Question: When I try to invoke a method that has a HTTP event it results in '500 Internal server error'.
On CloudWatch logs it shows 'Recoverable error occurred (Rate Exceeded.)'
When I try invoke a function without lambda it executes with response.
Here is my serverless config:

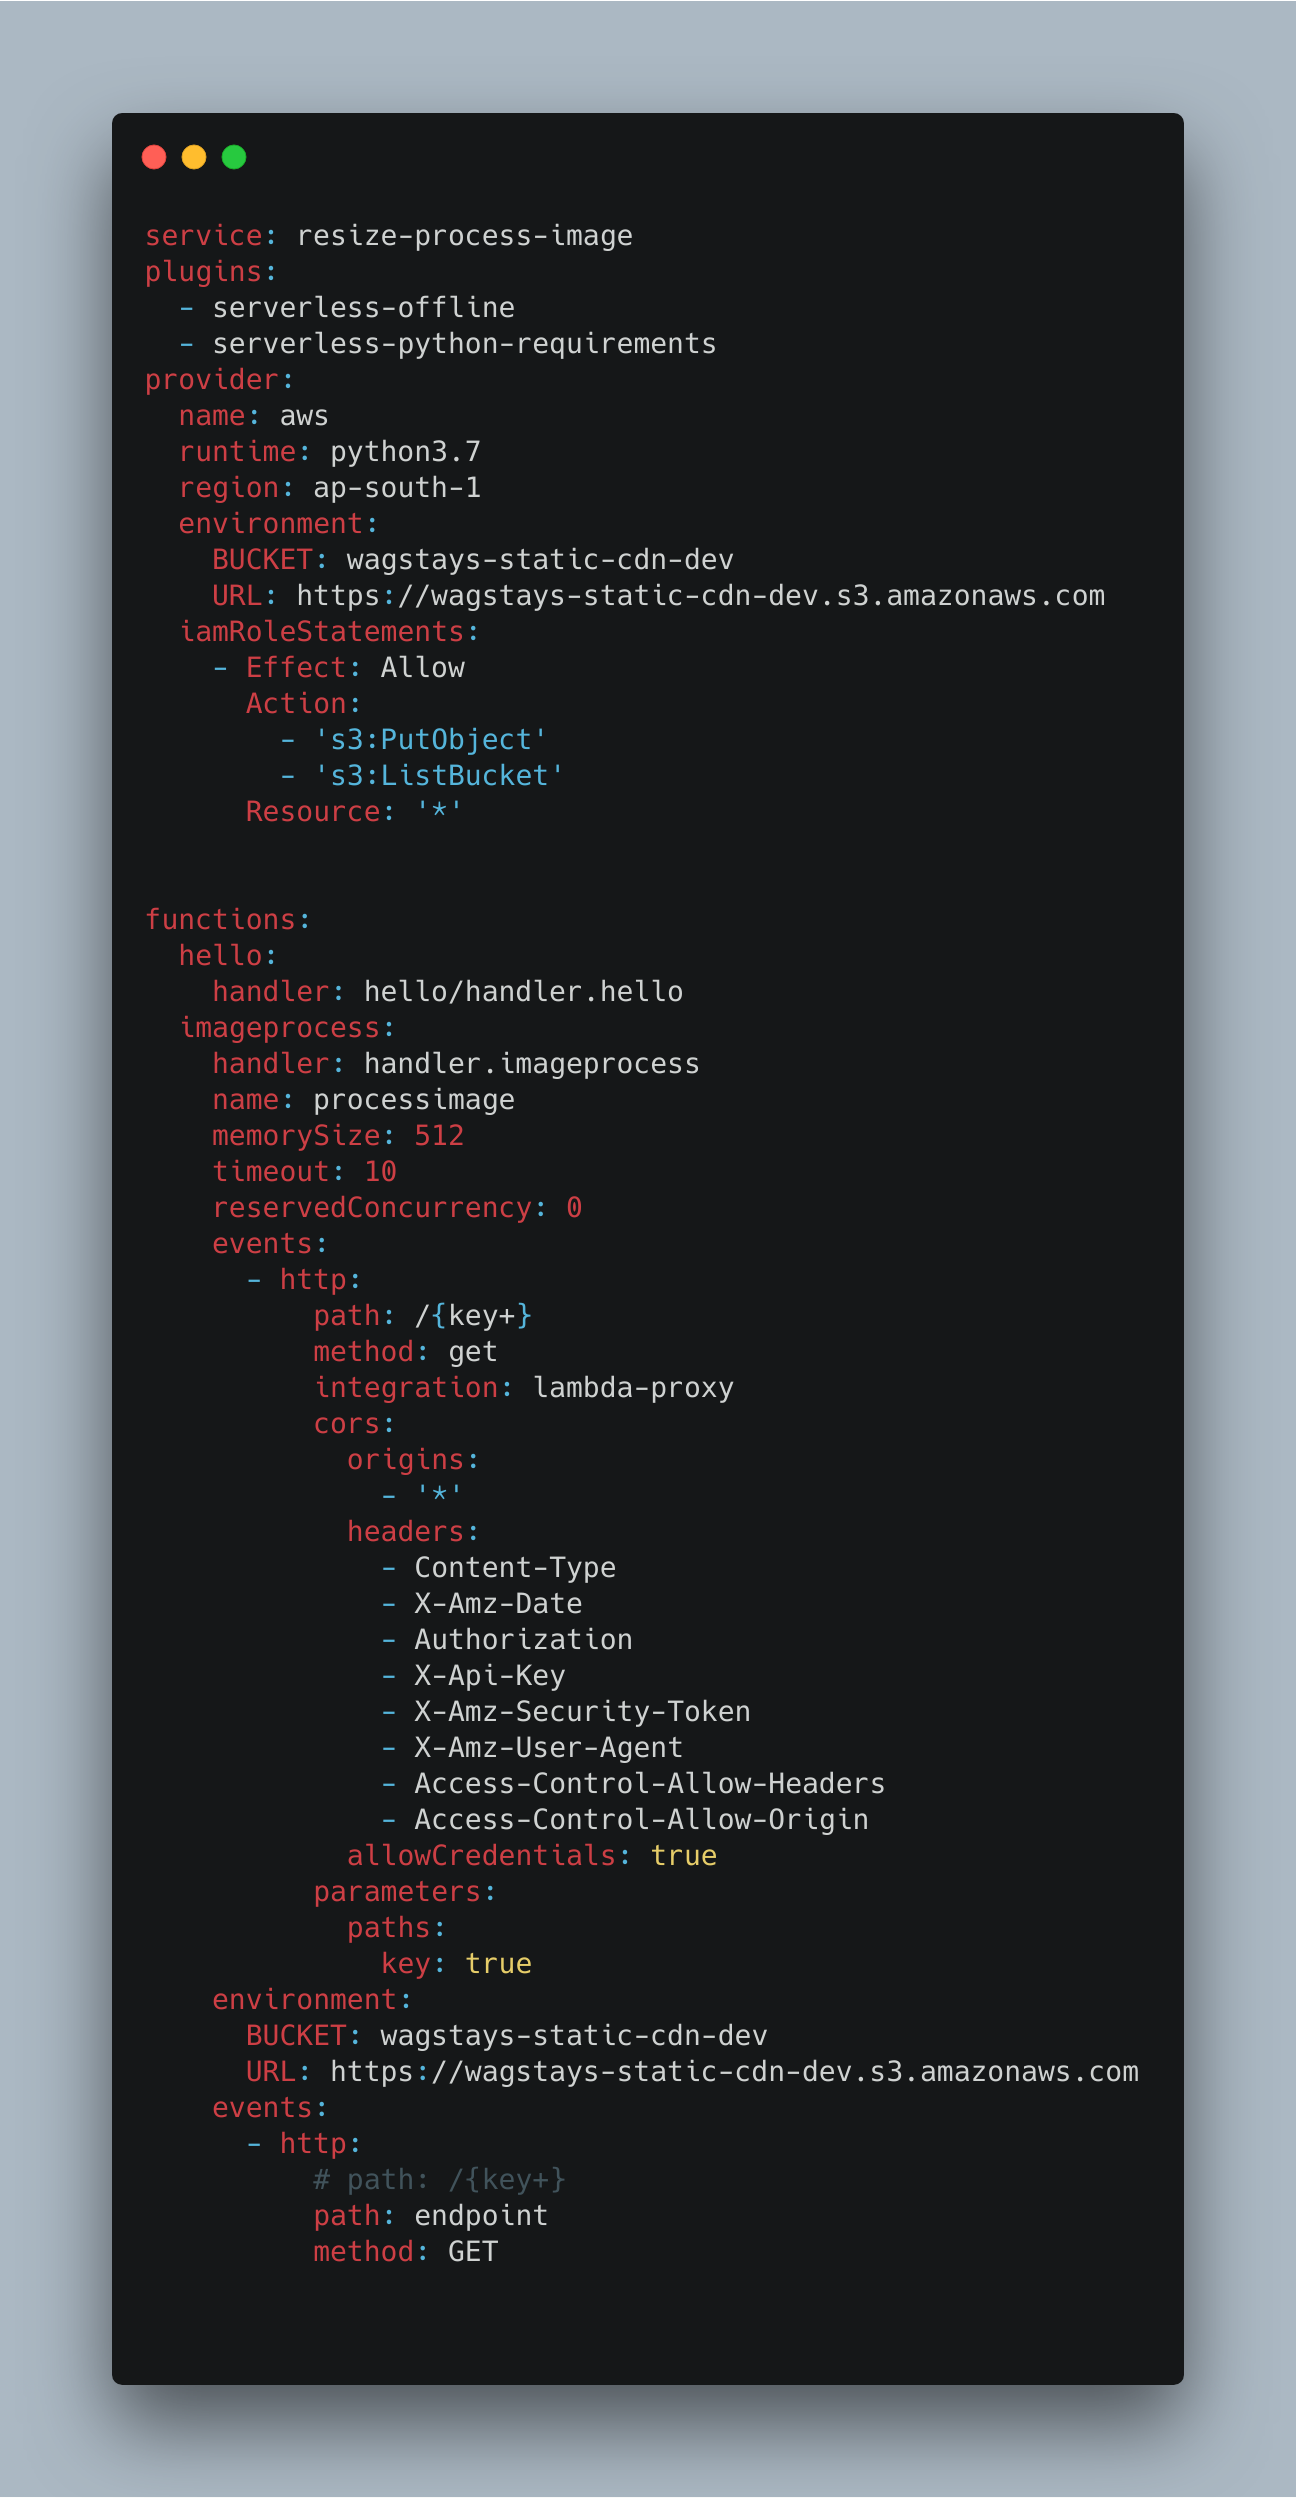
Answer: You have set your Lambda's 'reservedConcurrency' to 0. This will prevent your Lambda from ever being invoked. Setting it to 0 is usually useful when your functions are getting invoked but you're not sure why and you want to stop it right away.
If you want to have it invoked, change 'reservedConcurrency' to a positive integer (by default, it can be a positive integer <= 1000, but you can increase this limit by contacting AWS) or simply remove the 'reservedConcurrency' attribute from your .yml file as it will use the default values.
Why would one ever use 'reservedConcurrency' anyways? Well, let's say your Lambda functions are triggered by requests from API Gateway. Let's say you get 400 (peak hours) requests/second and, upon every request, two other Lambda functions are triggered, one to generate a thumbnail for a given image and one to insert some metadata in DynamoDB. You'd have, in theory, 1200 Lambda functions running at the same time (given all of your Lambda functions finish their execution in less than a second). This would lead to throttling as the default concurrent execution for Lambda functions is 1000. But is the thumbnail generation as important as the requests coming from API Gateway? Very likely not as it's naturally an eventually consistent task, so you could set 'reservedConcurrency' on the thumbnail Lambda to only 200, so you wouldn't use up your concurrency, meaning other functions would be able to spin up to do something more useful at a given point in time (in our example, receiving HTTP requests is more important than generating thumbnails). The other 800 left concurrency could then be split between the function triggered from API Gateway and the one that inserts data into DynamoDB, thus preventing throttling for the important stuff and keeping the not-so-important-stuff eventually consistent.